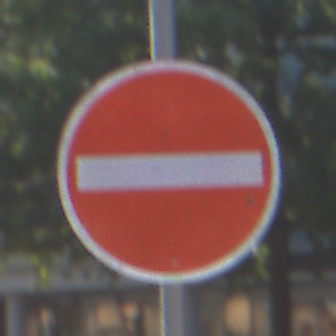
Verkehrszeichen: VerbotDerEinfahrt
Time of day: MorningAfternoon
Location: Outdoor (Urban)
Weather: Clear
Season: NotSpecified
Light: Natural